Question: I am looking to do something with my layout where my sidebar overflows a background change.
You can see in the <URL> what I have currently. I am sure I just have things written in my following html out of order. I want the darker gray to show directly below the recent posts pictures but allow the sidebar to expand down into it. I can not just use a background image to do this because the length of the lighter content will change on other wordpress template pages.
Here is the code I currently have
'''
<div id="main-content-container">
<div class="container">
<div class="row">
<div id="main-content" class="span9">
<div class="row">
<div id="featured-article" class="span9"><img src="http://placehold.it/715x340" /></div>
</div>
<div id="recent-posts" class="row">
<div class="span9">
<div class="row">
<div class="span9">
<h1>Recent Posts</h1>
</div>
</div>
<div class="row">
<div class="span3"><img src="http://placehold.it/220" /></div>
<div class="span3"><img src="http://placehold.it/220" /></div>
<div class="span3"><img src="http://placehold.it/220" /></div>
</div>
</div>
</div>
</div>
<div id="sidebar" class="span3">
<p>
Lorem ipsum dolor sit amet, consectetur adipiscing elit. Praesent sed justo vitae quam accumsan semper. Vivamus varius orci posuere turpis congue semper vulputate eros congue. Cum sociis natoque penatibus et magnis dis parturient montes, nascetur ridiculus mus. Maecenas eleifend magna in nulla semper vestibulum. Nulla a auctor odio. Vestibulum condimentum placerat tortor ut tempus. Morbi aliquet pellentesque sapien eu pharetra. Vivamus luctus, urna id pretium congue, dui nisi vestibulum nunc, non tincidunt justo dolor eget lacus. Aliquam condimentum, urna at blandit tristique, nulla felis porta erat, congue consectetur tortor mi vitae neque.
Nullam pellentesque, velit in convallis sagittis, enim enim viverra elit, ac tincidunt tellus elit eget dui. Donec sit amet odio eros. Nullam vitae pretium augue. Maecenas sit amet nisi ante, quis laoreet augue. Aliquam commodo suscipit bibendum. Duis imperdiet ornare magna, non porttitor lacus faucibus eget. Aenean viverra purus quis turpis fringilla hendrerit. Cum sociis natoque penatibus et magnis dis parturient montes, nascetur ridiculus mus. Nunc suscipit molestie nunc. Donec convallis mollis dui nec accumsan. Donec posuere ipsum ut nisl ornare eget sodales metus feugiat. Aliquam viverra, nunc nec malesuada hendrerit, velit nisl placerat augue, sed feugiat nisl turpis id risus. Nunc lobortis massa vitae justo fringilla vel condimentum lectus fermentum.
</p>
</div>
</div>
</div>
</div>
<div id="extra-body-container">
This part should fall right under the recent posts pictures and allow the sidebar to overflow on top of it.
</div>
'''
I have tried to set a float on the sidebar but that did not work. I am not sure if the way I have my html will allow me to do this or not with only modifying my css.

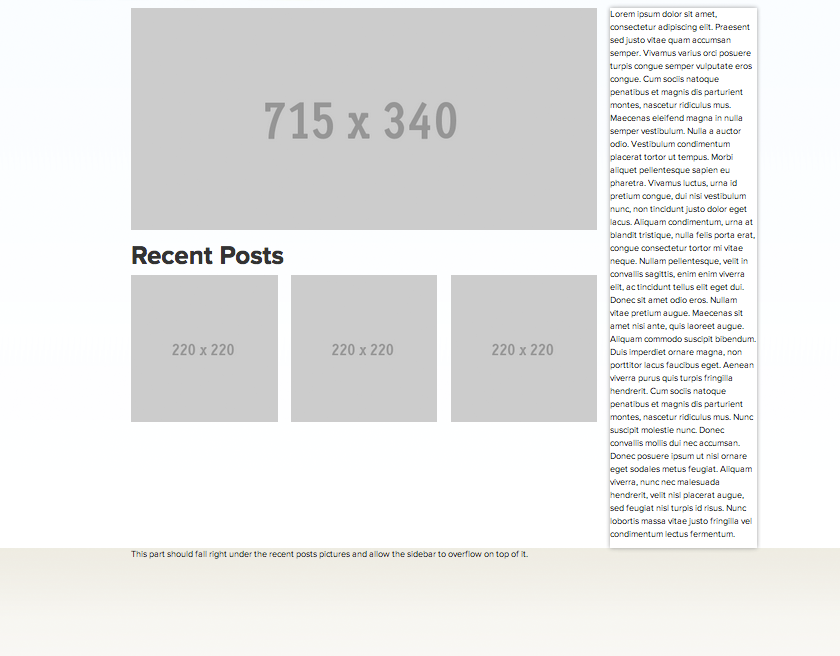
Answer: the row above the extra-body-container try setting it to margin-left: -100% along w/ the body-bg.png then on the extra-body-contain put the margin-left to 50% and the width to 100%
Check it out here: <URL>
'''
<div id="main-content-container">
<div class="container">
<div class="row">
<div id="main-content" class="span9">
<div class="row">
<div id="featured-article" class="span9">
<img src="http://placehold.it/715x340" />
</div>
</div>
<div id="recent-posts" class="row">
<div class="span9">
<div class="row">
<div class="span9">
<h1>Recent Posts</h1>
</div>
</div>
<div class="row">
<div class="span3">
<img src="http://placehold.it/220" />
</div>
<div class="span3">
<img src="http://placehold.it/220" />
</div>
<div class="span3">
<img src="http://placehold.it/220" />
</div>
</div>
<div class="row" style="margin-left: -100%; background: url('../img/extra-body-bg.png') #AAAAAA repeat-x top center;">
<div id="extra-body-container" class="span12">This part should fall right under the recent posts pictures and allow the sidebar to overflow on top of it.</div>
</div>
</div>
</div>
</div>
<div id="sidebar" class="span3" style="z-index: 999;">
<p>Lorem ipsum dolor sit amet, consectetur adipiscing elit. Praesent sed justo vitae quam accumsan semper. Vivamus varius orci posuere turpis congue semper vulputate eros congue. Cum sociis natoque penatibus et magnis dis parturient montes, nascetur ridiculus mus. Maecenas eleifend magna in nulla semper vestibulum. Nulla a auctor odio. Vestibulum condimentum placerat tortor ut tempus. Morbi aliquet pellentesque sapien eu pharetra. Vivamus luctus, urna id pretium congue, dui nisi vestibulum nunc, non tincidunt justo dolor eget lacus. Aliquam condimentum, urna at blandit tristique, nulla felis porta erat, congue consectetur tortor mi vitae neque. Nullam pellentesque, velit in convallis sagittis, enim enim viverra elit, ac tincidunt tellus elit eget dui. Donec sit amet odio eros. Nullam vitae pretium augue. Maecenas sit amet nisi ante, quis laoreet augue. Aliquam commodo suscipit bibendum. Duis imperdiet ornare magna, non porttitor lacus faucibus eget. Aenean viverra purus quis turpis fringilla hendrerit. Cum sociis natoque penatibus et magnis dis parturient montes, nascetur ridiculus mus. Nunc suscipit molestie nunc. Donec convallis mollis dui nec accumsan. Donec posuere ipsum ut nisl ornare eget sodales metus feugiat. Aliquam viverra, nunc nec malesuada hendrerit, velit nisl placerat augue, sed feugiat nisl turpis id risus. Nunc lobortis massa vitae justo fringilla vel condimentum lectus fermentum.</p>
</div>
</div>
</div>
'''
Hope this helps or at least gets you in the right direction.